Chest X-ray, PA view. Patient: 43 years old, sex F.
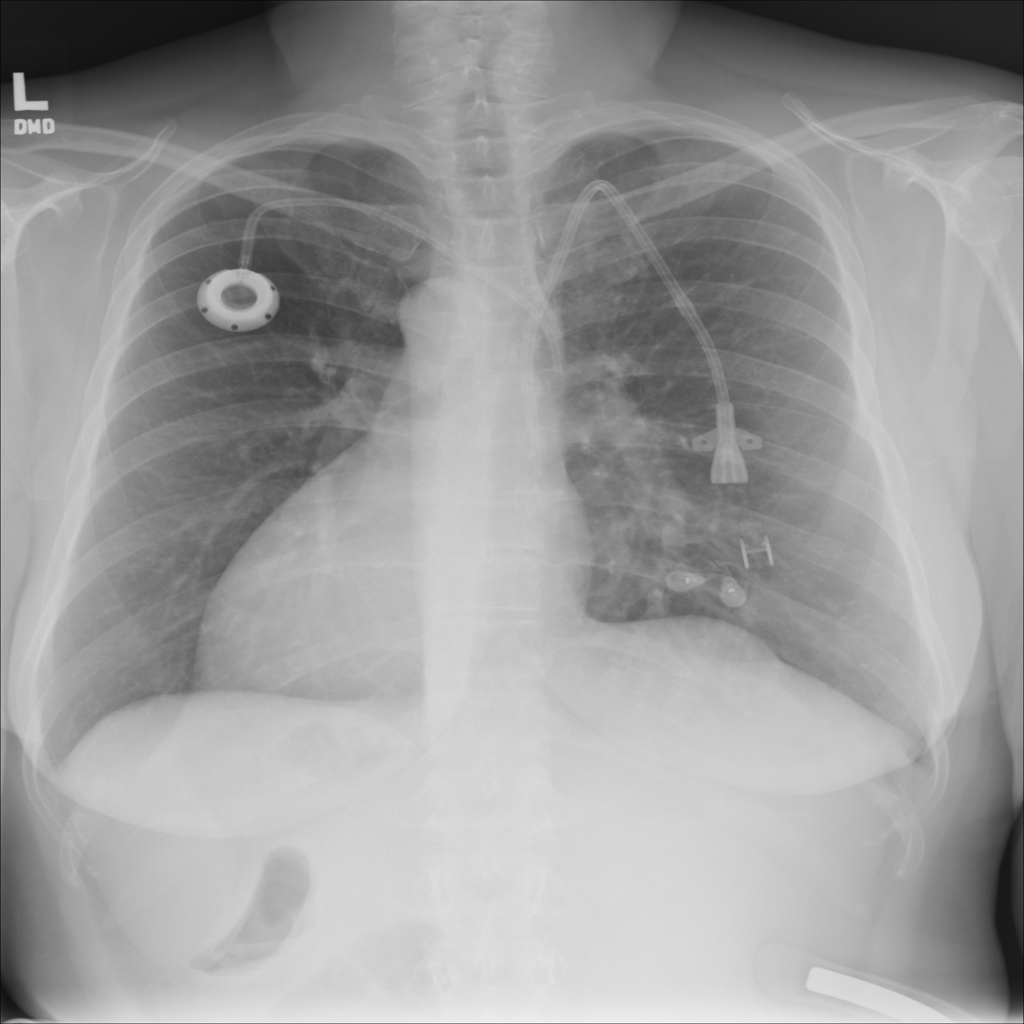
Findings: No Finding